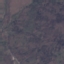
Land use / land cover: HerbaceousVegetation